Question: I get this page when incorrect form login details are entered:

When credentials are correct the user is just logged in. When they're invalid this error page comes up. How do I catch this page and handle the error myself? E.G. redirect to same page or add the error to my array of errors rather than have this page show up?
'''
class UserController < ApplicationController
def index
end
def new
@user = User.new
end
def create
@user = User.new(params[:user])
if @user.valid?
user = Parse::User.authenticate(params[:user][:username], params[:user][:password])
login user
#login_permanent user if params[:session][:remember_me] == "1"
redirect_to '/adminpanel/show'
else
flash.now[:error] = "Invalid email password combination"
render 'new'
end
end
end
'''
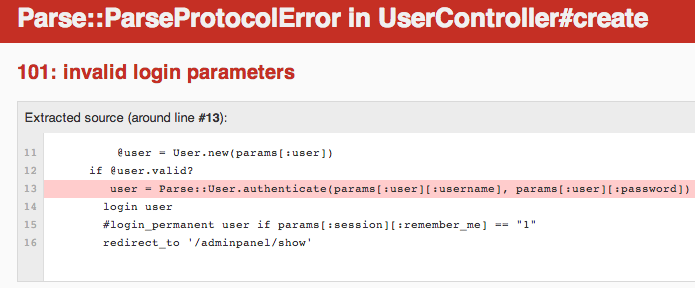
Answer: You can wrap the line that's producing the error in a 'begin ... rescue' block:
'''
begin
# user = Parse::User.authenticate...
rescue Parse::ParseProtocolError => e
# Handle error (error object is stored in 'e')
end
'''
You can also catch unhandled exceptions/errors by using 'rescue_from' in your 'ApplicationController'.
'''
rescue_from Parse::ParseProtoIError do |e|
# Handle error
end
'''